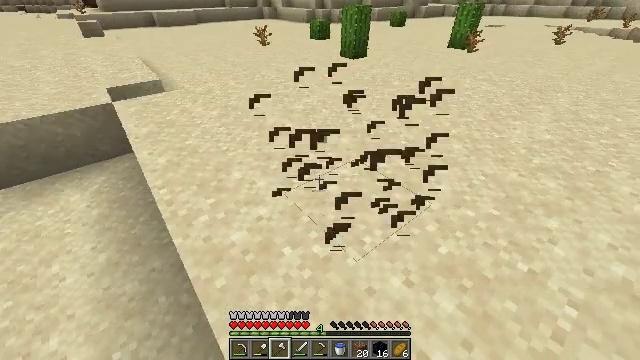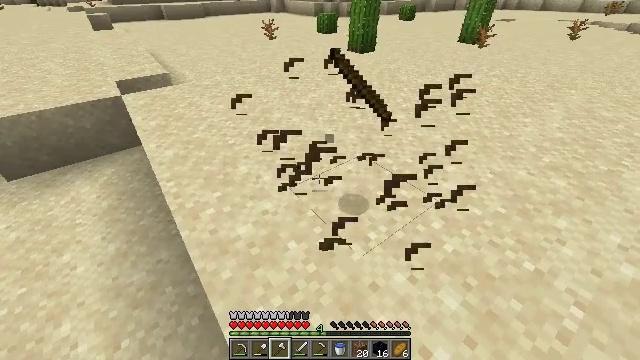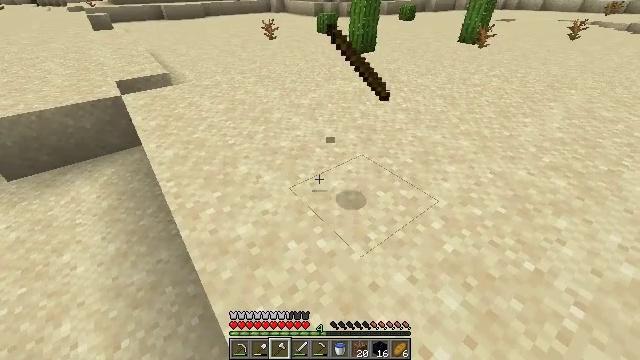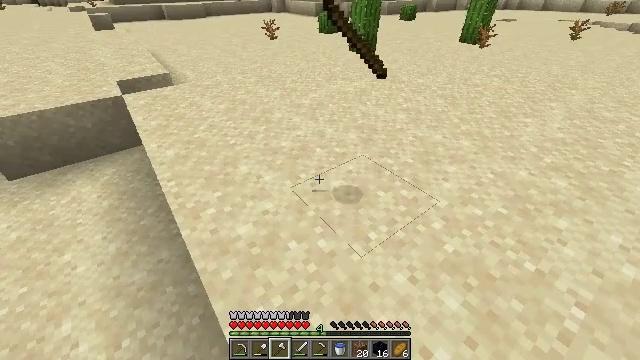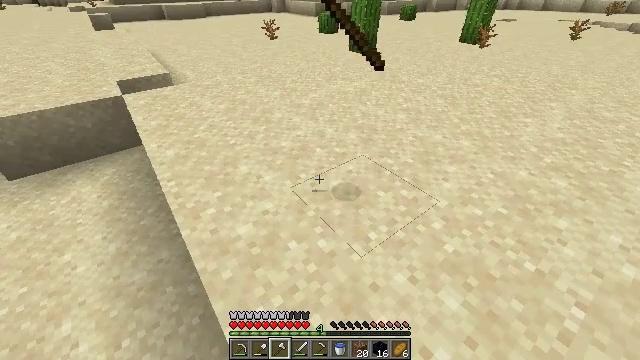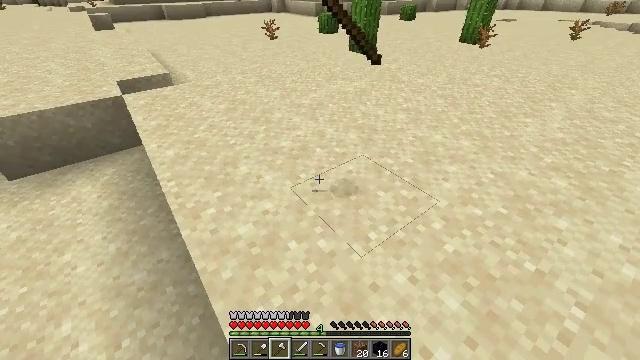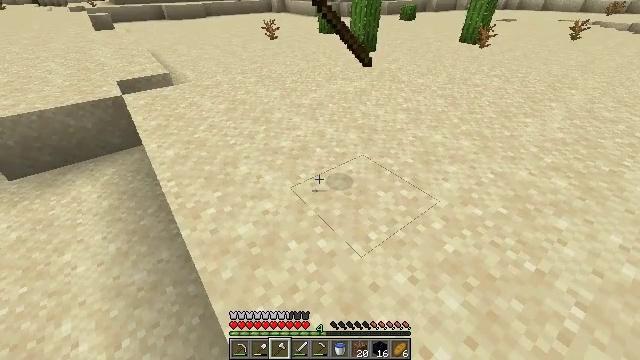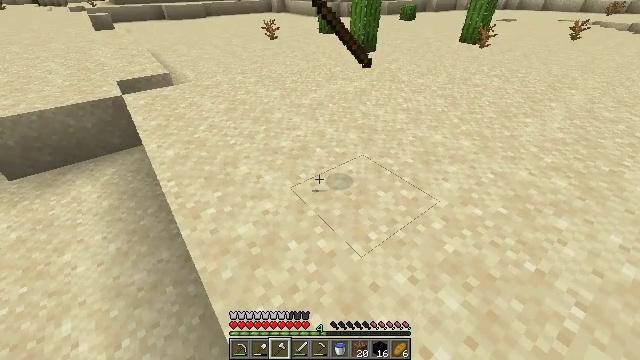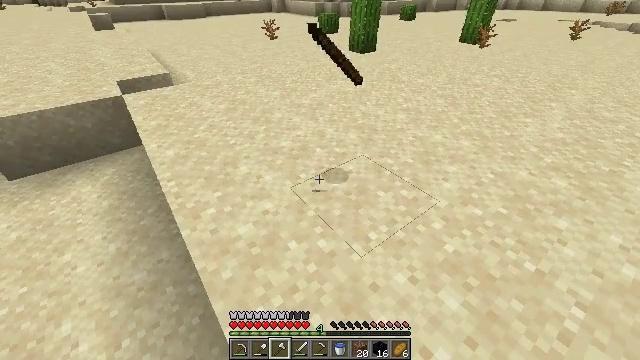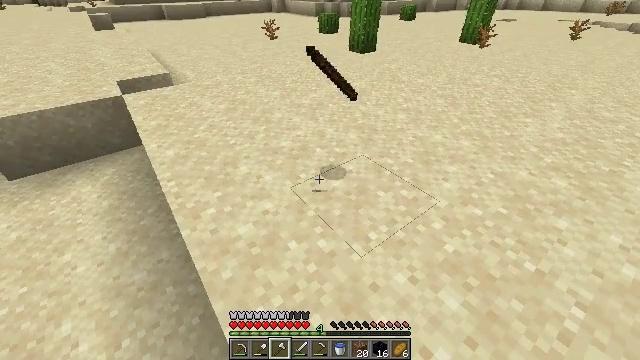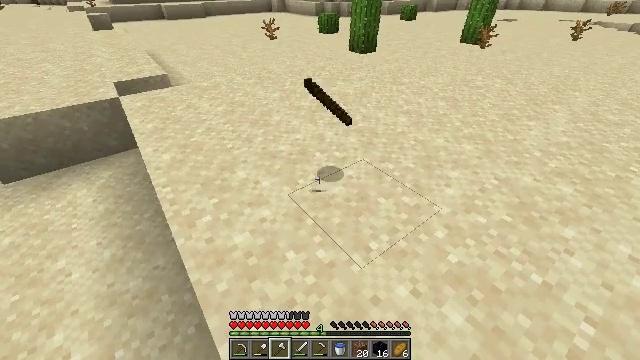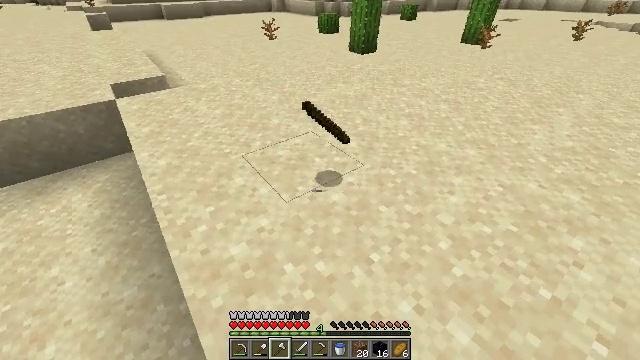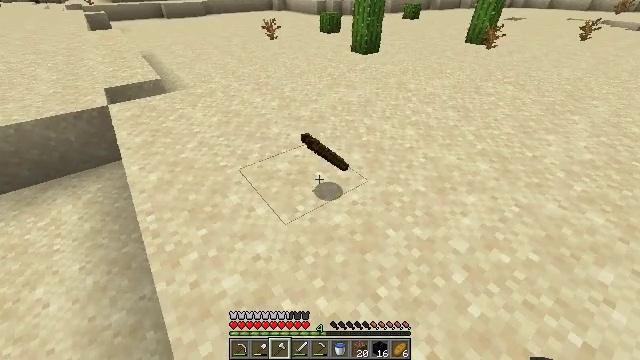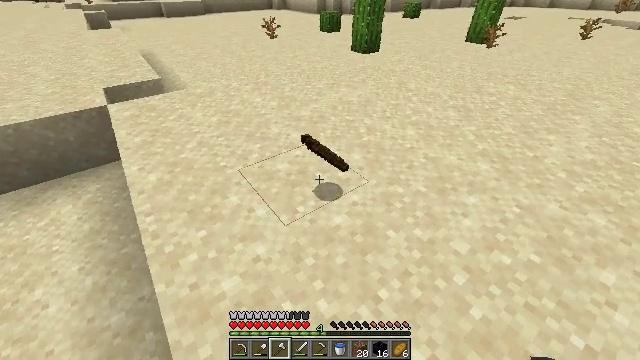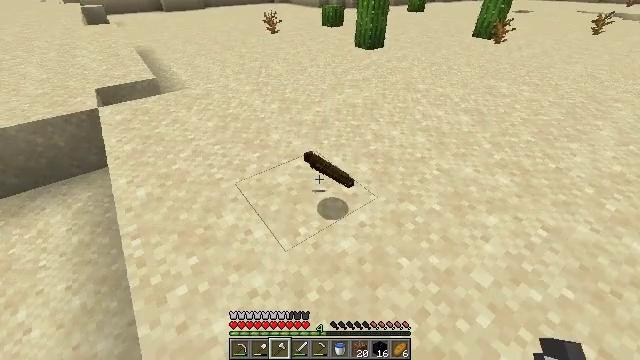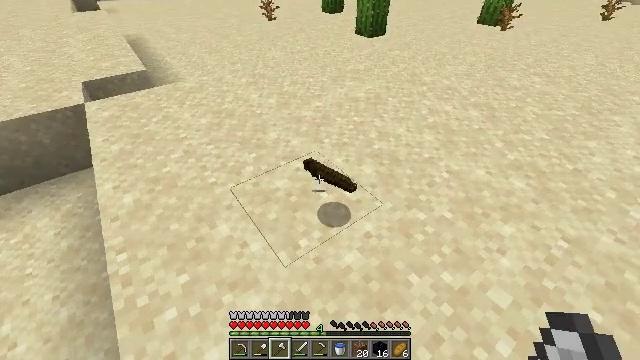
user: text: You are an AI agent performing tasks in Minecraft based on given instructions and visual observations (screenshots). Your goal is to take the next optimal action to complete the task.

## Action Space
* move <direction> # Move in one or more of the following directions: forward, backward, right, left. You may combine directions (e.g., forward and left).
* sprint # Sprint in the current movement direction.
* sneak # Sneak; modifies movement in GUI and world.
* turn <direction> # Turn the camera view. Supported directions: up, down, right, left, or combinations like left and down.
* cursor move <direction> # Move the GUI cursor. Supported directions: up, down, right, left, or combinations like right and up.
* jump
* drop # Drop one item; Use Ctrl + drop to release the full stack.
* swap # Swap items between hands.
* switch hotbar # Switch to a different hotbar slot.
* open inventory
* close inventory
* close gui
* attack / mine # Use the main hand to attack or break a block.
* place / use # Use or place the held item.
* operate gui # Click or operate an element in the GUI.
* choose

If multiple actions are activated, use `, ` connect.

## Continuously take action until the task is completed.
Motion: motion action
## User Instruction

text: Mine cactus from the desert.
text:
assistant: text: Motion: turn left and down
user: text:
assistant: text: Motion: no_op
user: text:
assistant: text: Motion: no_op
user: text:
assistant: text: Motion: no_op
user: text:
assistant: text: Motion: no_op
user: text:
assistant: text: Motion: no_op
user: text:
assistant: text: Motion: no_op
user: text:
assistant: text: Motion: no_op
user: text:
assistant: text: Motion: no_op
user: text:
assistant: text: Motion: move forward
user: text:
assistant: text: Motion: move forward
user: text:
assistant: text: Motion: move forward
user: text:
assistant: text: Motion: move forward
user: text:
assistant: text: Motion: move forward, turn down
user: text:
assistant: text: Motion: move forward, turn down
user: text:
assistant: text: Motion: move forward, turn down
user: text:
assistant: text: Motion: move forward, turn down
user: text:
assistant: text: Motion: move forward, turn down
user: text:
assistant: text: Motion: move forward, turn down
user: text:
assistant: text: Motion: move forward
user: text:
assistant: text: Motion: no_op
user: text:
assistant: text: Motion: no_op
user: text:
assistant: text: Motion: no_op
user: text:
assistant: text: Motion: no_op
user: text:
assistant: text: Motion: no_op
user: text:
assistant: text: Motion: no_op
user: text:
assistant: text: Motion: no_op
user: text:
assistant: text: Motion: turn down
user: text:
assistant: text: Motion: turn right and down
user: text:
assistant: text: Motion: turn right and down